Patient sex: M
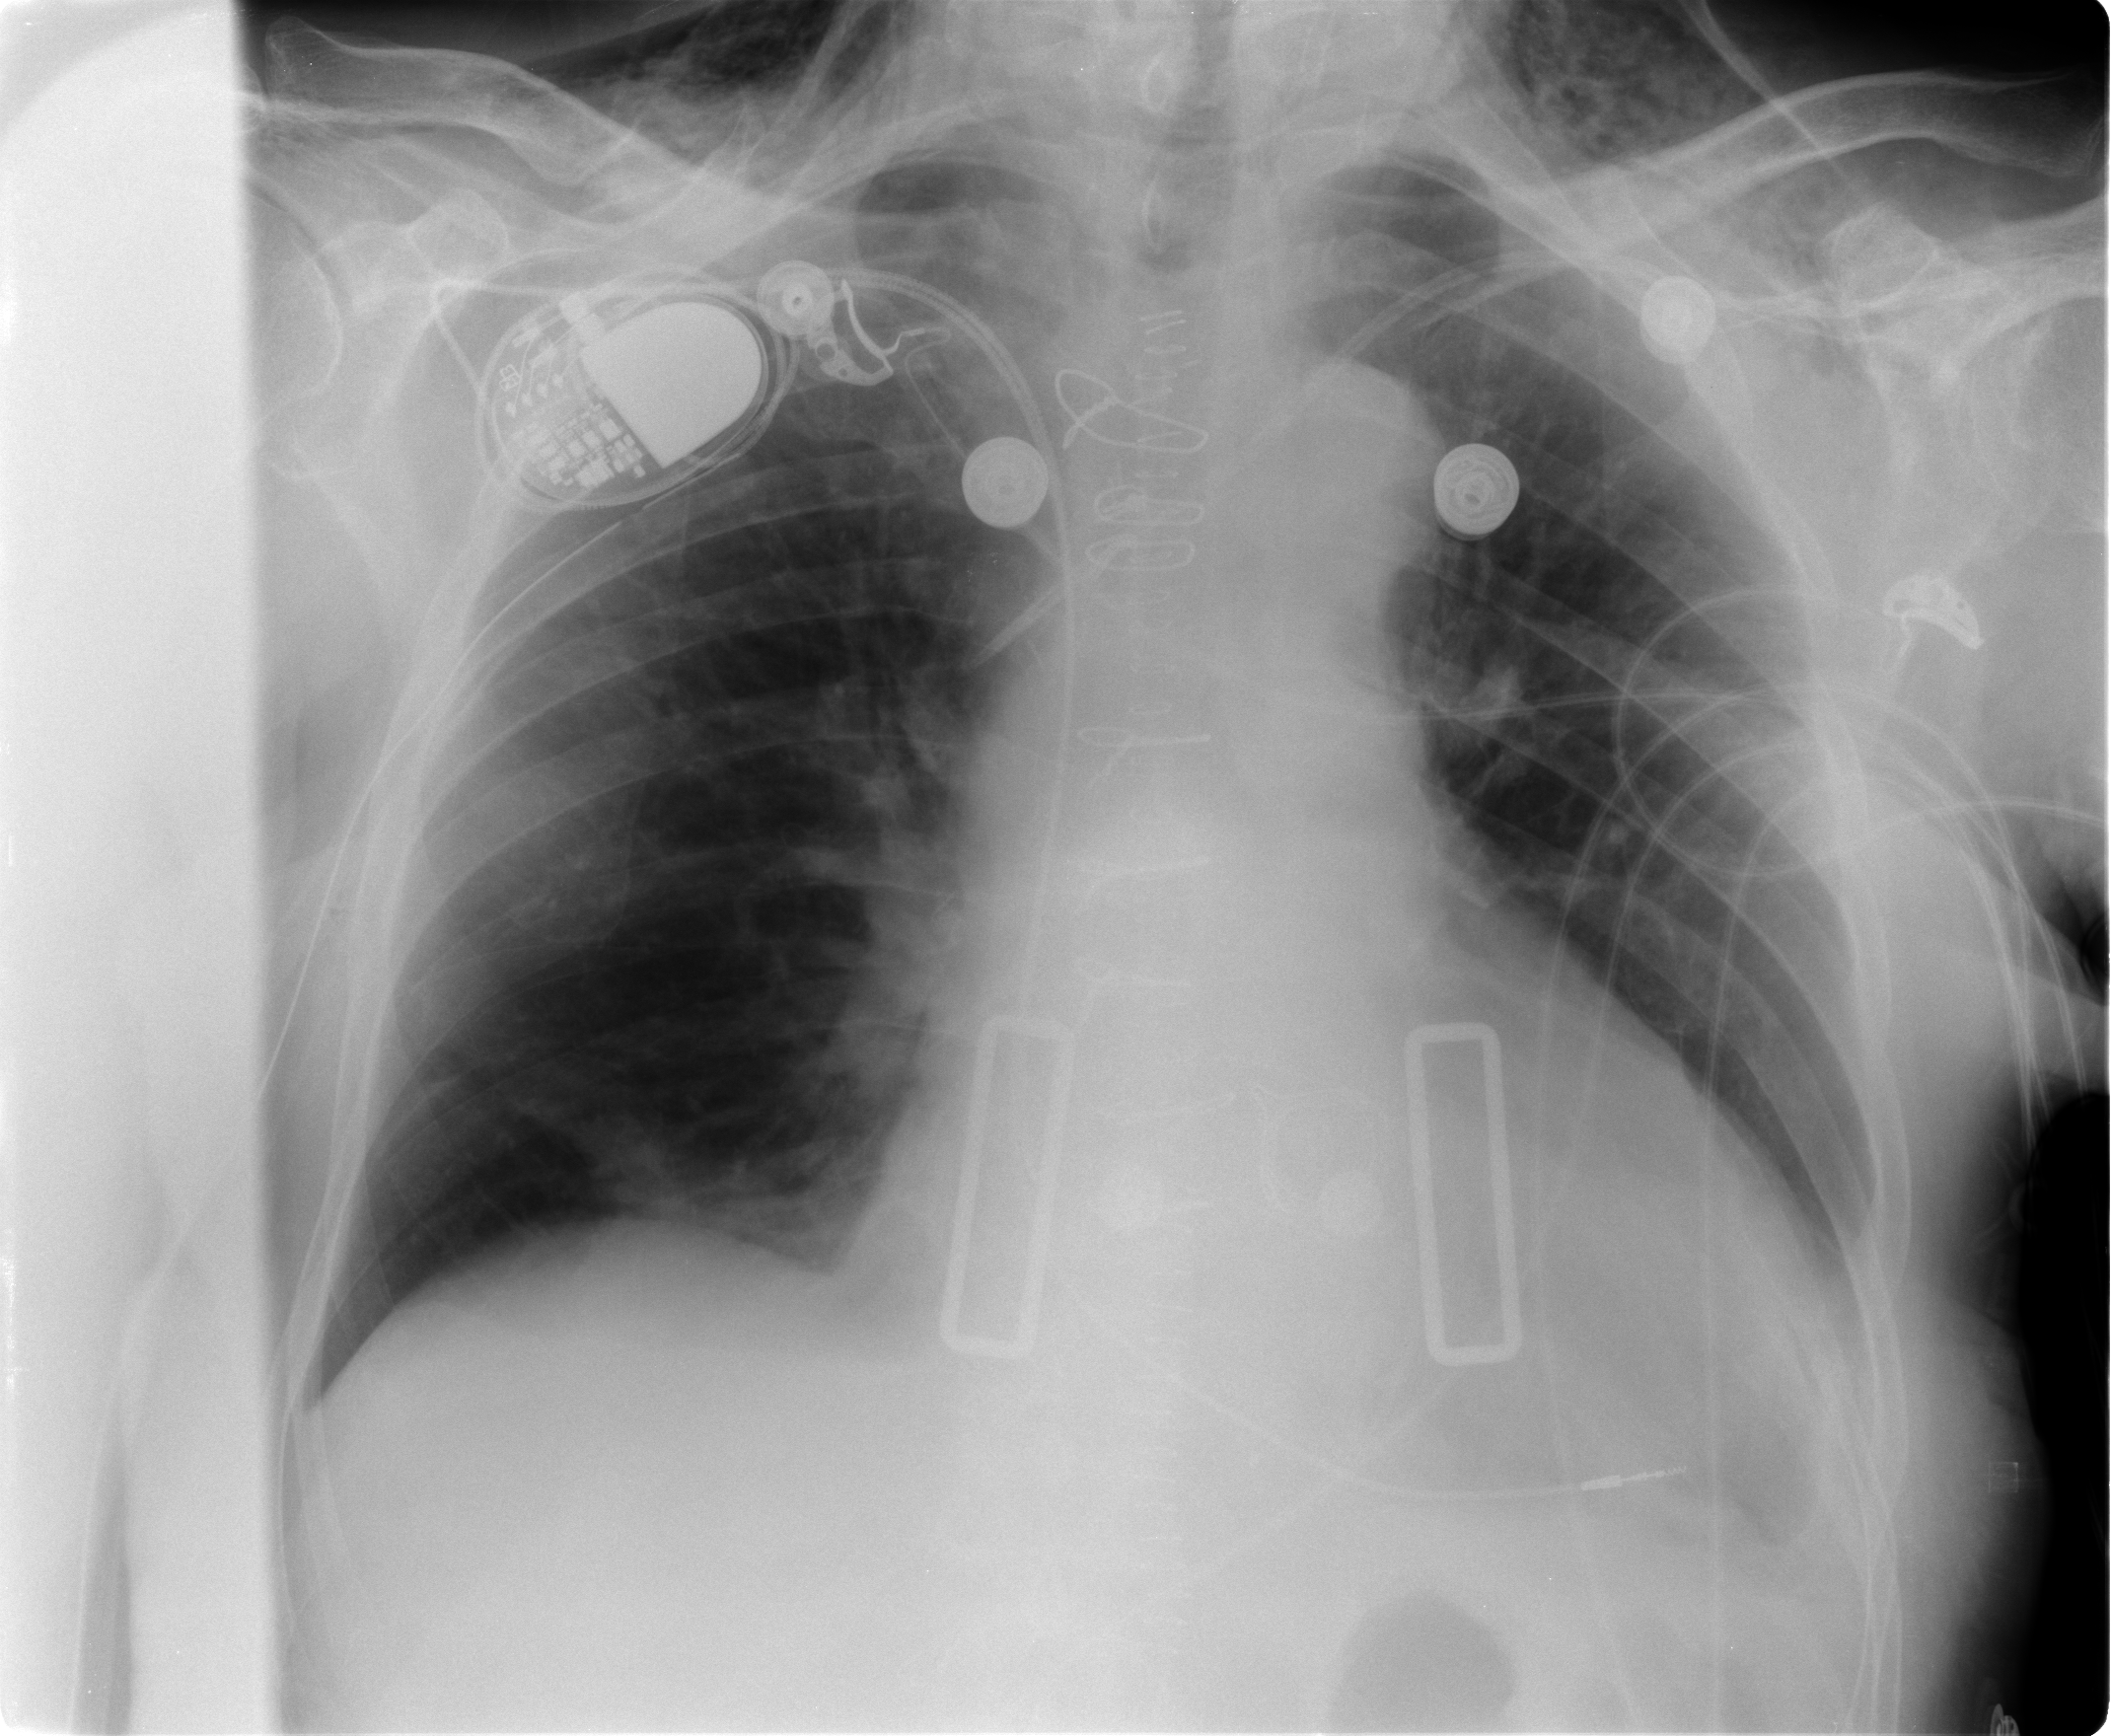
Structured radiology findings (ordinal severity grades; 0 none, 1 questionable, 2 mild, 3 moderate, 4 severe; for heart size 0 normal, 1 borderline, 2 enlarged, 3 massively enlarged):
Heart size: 0
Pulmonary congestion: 2
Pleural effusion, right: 1
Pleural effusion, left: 1
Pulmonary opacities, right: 0
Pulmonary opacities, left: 0
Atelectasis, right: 1
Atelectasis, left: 1